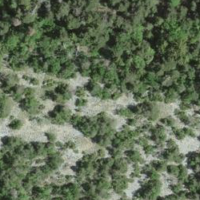
EUNIS habitat code: 43
Species observed at this site:
Tettigonia viridissima
Nemobius sylvestris
Calliptamus italicus
Euthystira brachyptera